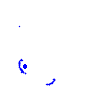
Particle: pion